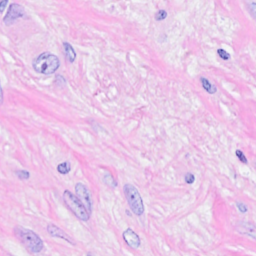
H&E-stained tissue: Breast